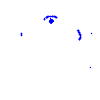
Particle: pion